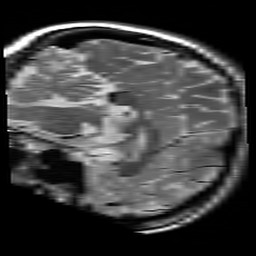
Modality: T2w
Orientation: sagittal
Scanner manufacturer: siemens
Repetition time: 3.9 s
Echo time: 0.076 s